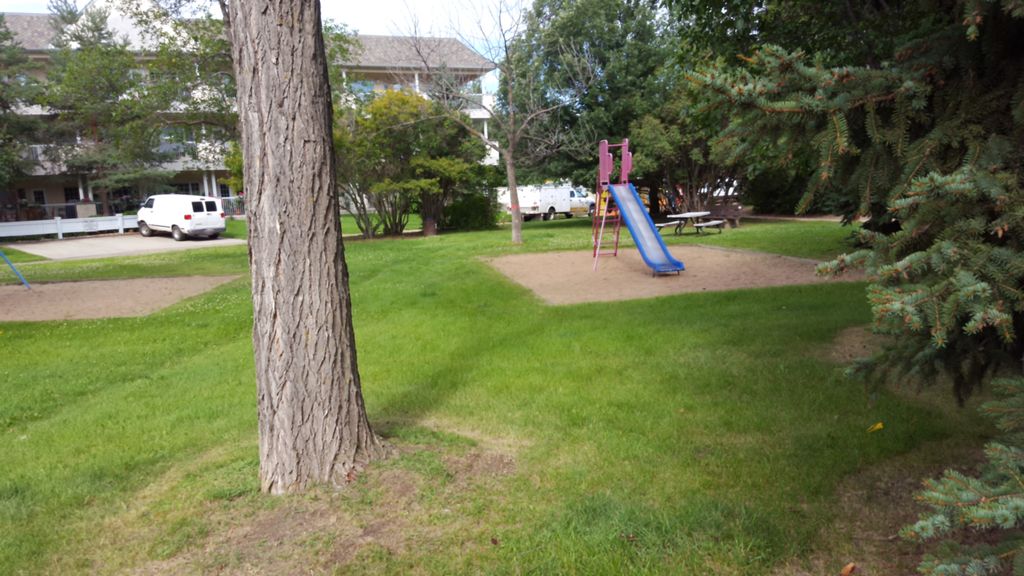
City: edmonton